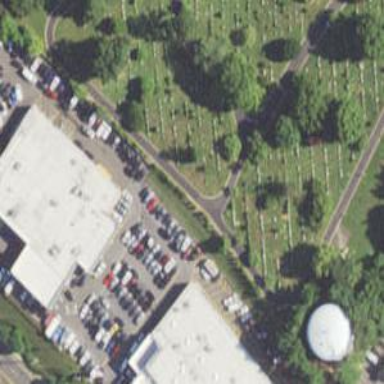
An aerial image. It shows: Sector in the cemetery.